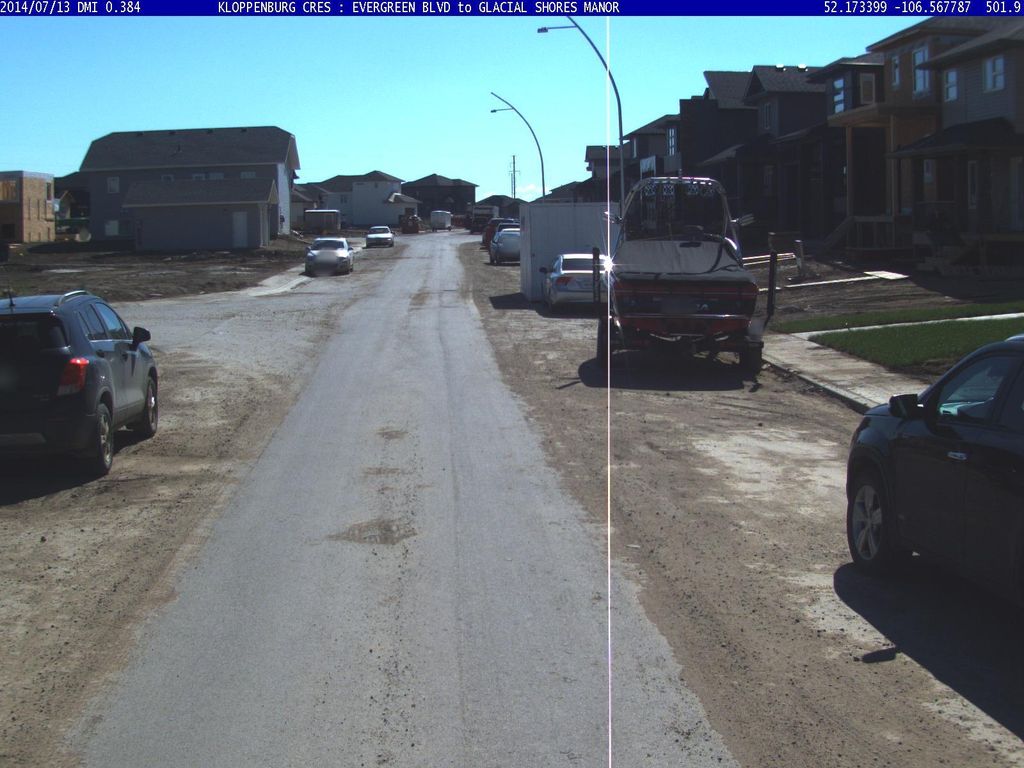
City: saskatoon